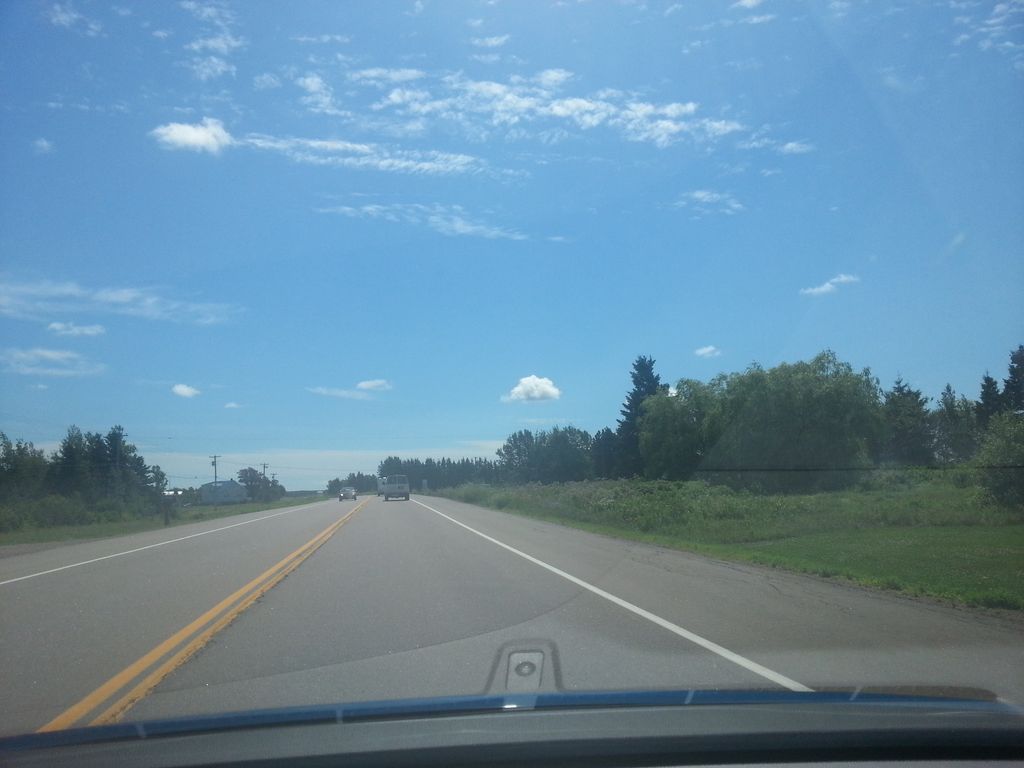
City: charlottetown